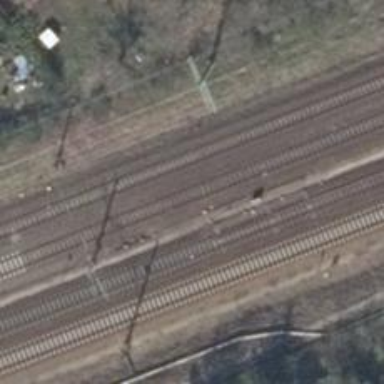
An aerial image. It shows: Railway track with contact line for electrification.